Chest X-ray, AP view. Patient: 25 years old, sex M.
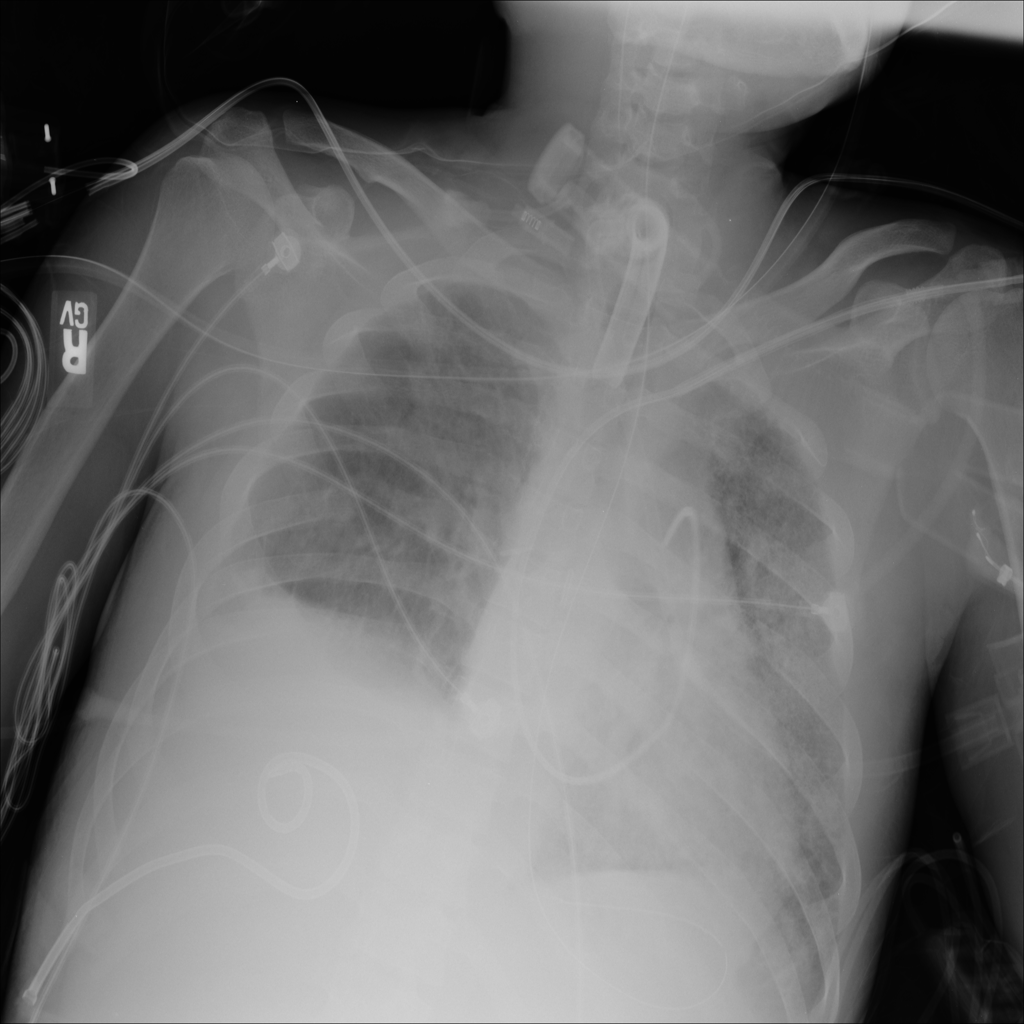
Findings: No Finding